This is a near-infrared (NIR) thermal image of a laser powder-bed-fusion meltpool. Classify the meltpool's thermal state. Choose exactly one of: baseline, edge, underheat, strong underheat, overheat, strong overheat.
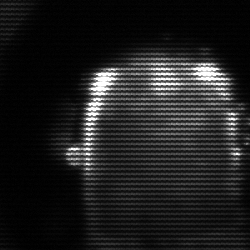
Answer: baseline